Interaction volume radius: 5 \u00c5
Interaction volume height: 30 \u00c5
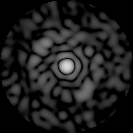
Disorder parameter: 0.831